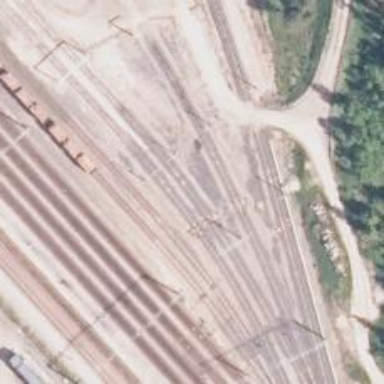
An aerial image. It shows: Railway signal.